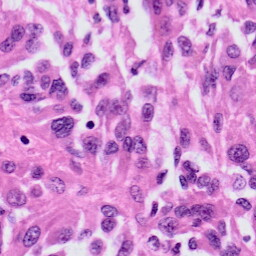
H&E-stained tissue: Skin